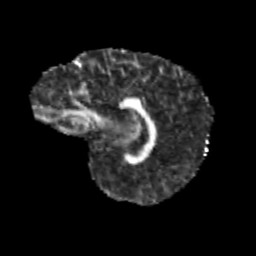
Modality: FA
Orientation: sagittal
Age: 10
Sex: male
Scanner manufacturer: siemens
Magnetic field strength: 3 T
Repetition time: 3.8 s
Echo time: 0.07 s